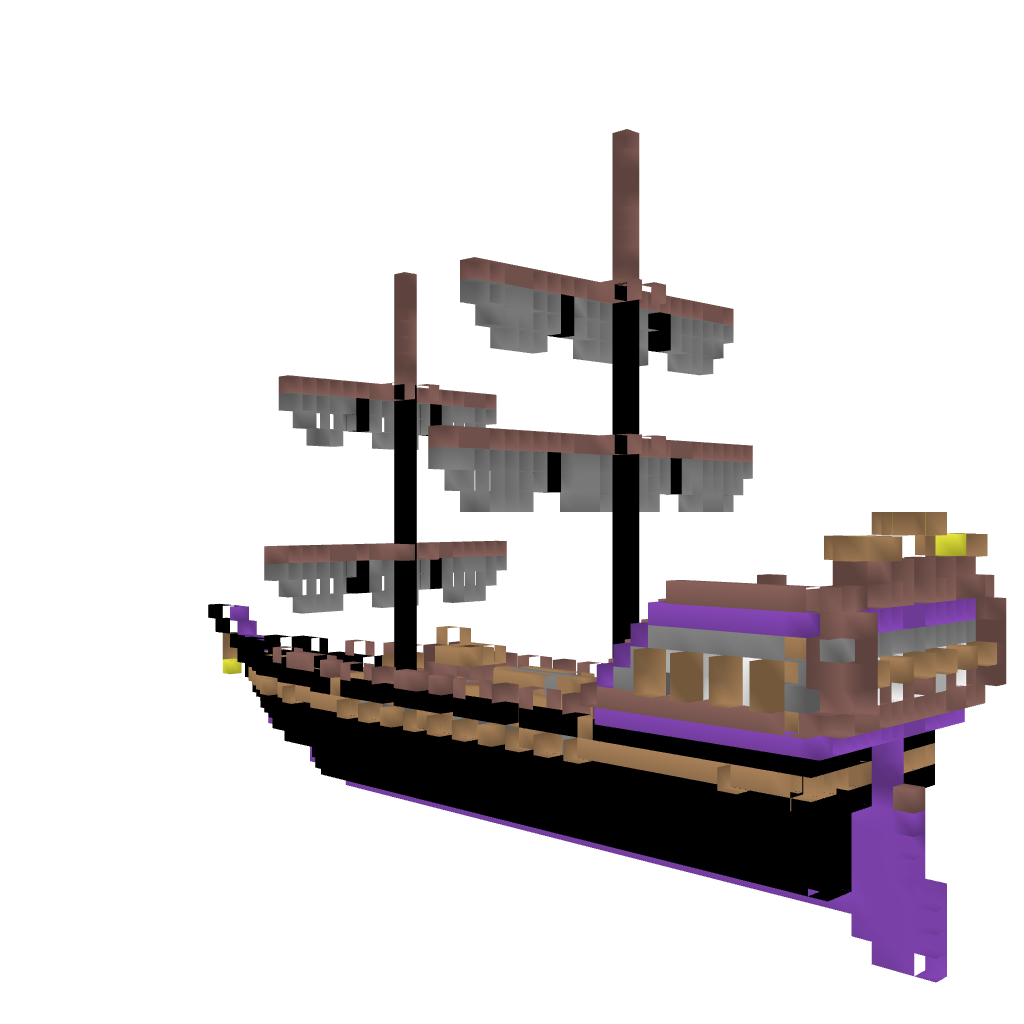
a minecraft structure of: AxiumSA ship high quality